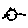
Label: cat